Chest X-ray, PA view. Patient: 58 years old, sex F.
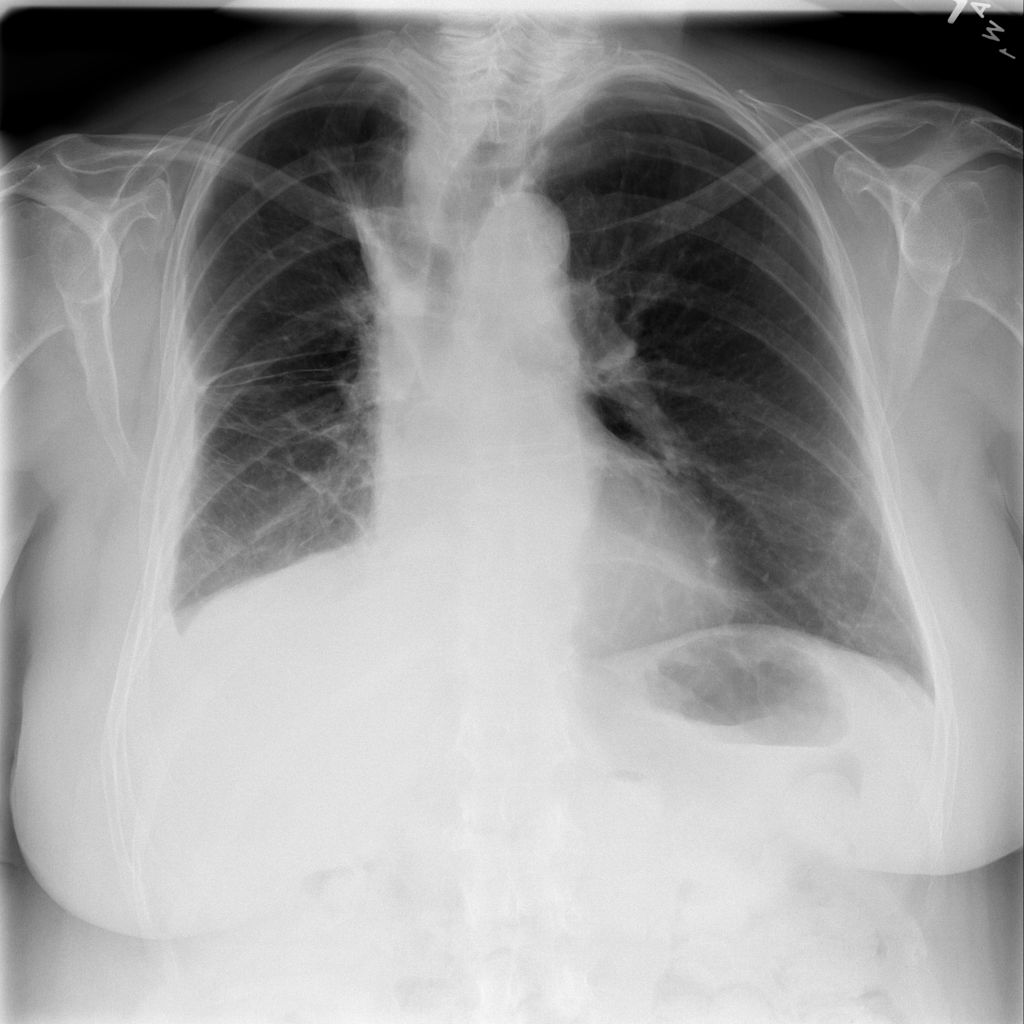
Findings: Atelectasis, Pleural_Thickening